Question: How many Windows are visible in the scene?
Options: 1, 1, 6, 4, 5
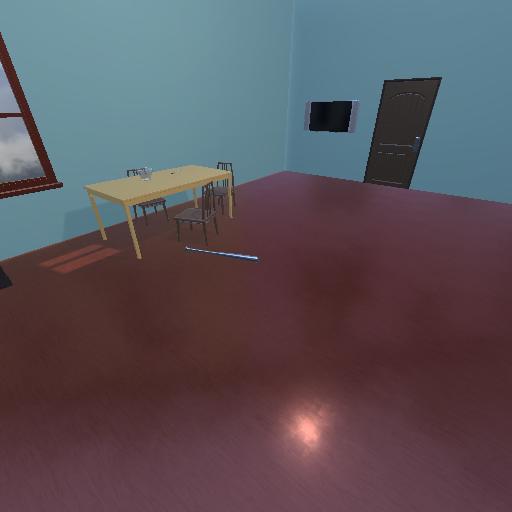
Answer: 1